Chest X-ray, AP view. Patient: 51 years old, sex M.
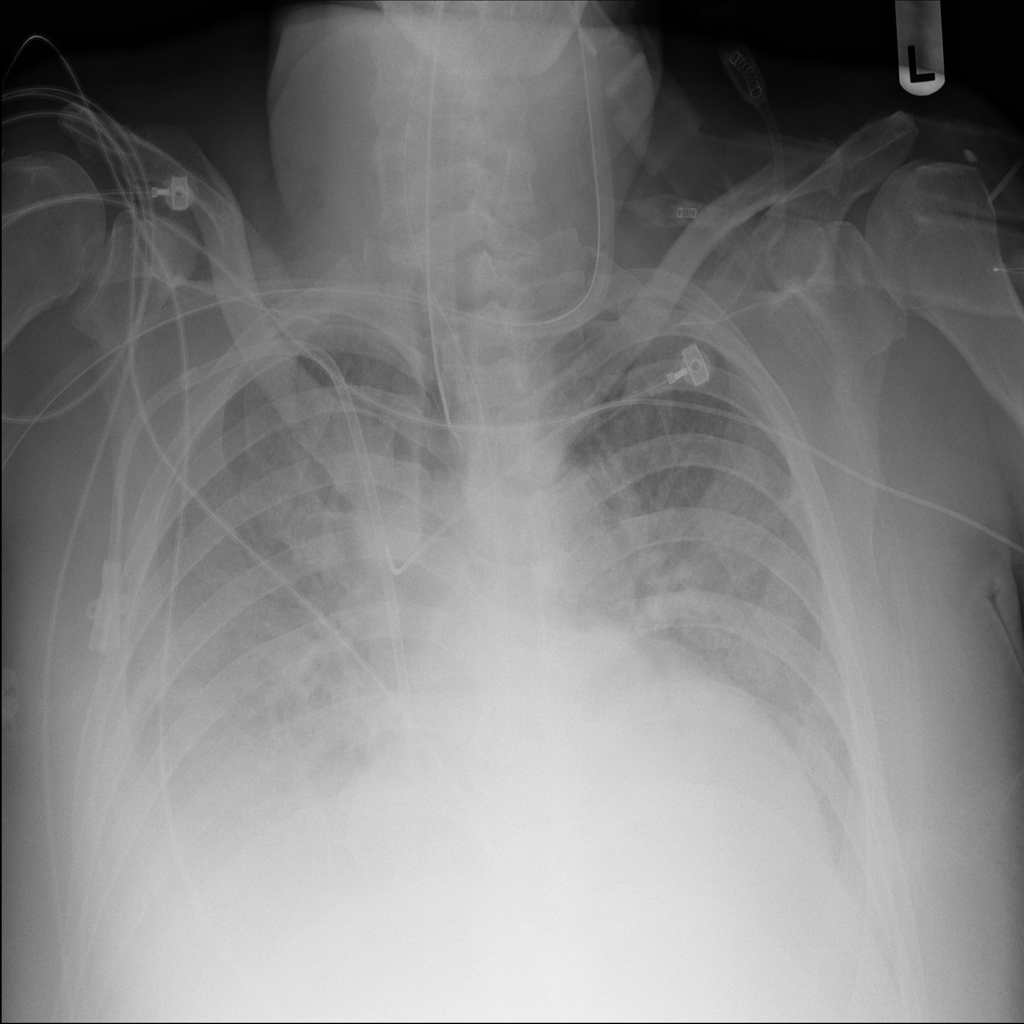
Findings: No Finding